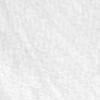
Label: no_change